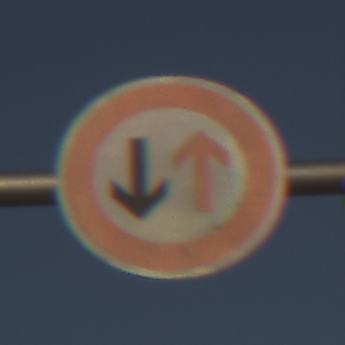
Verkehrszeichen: VorrangDesGegenverkehrs
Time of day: SunriseSunset
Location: Outdoor (Nature)
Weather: Clear
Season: NotSpecified
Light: Natural